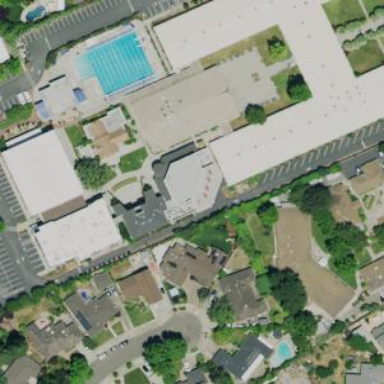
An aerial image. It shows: School building that includes theatre.